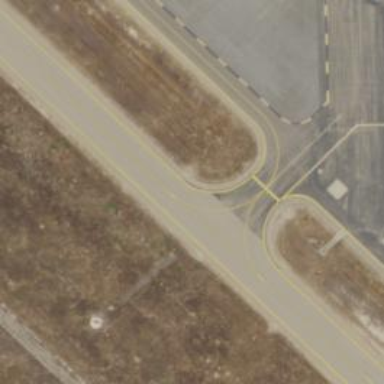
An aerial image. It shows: Image of taxiway at airport.